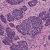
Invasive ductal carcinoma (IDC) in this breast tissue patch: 1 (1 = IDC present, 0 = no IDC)